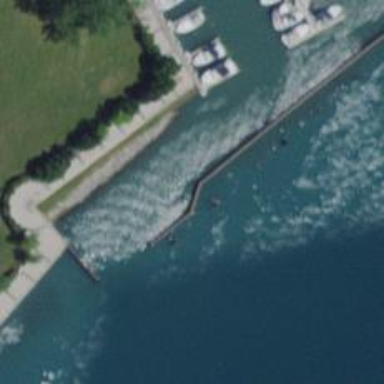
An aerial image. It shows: Breakwater structure.